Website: macys
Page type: delivery-shipping
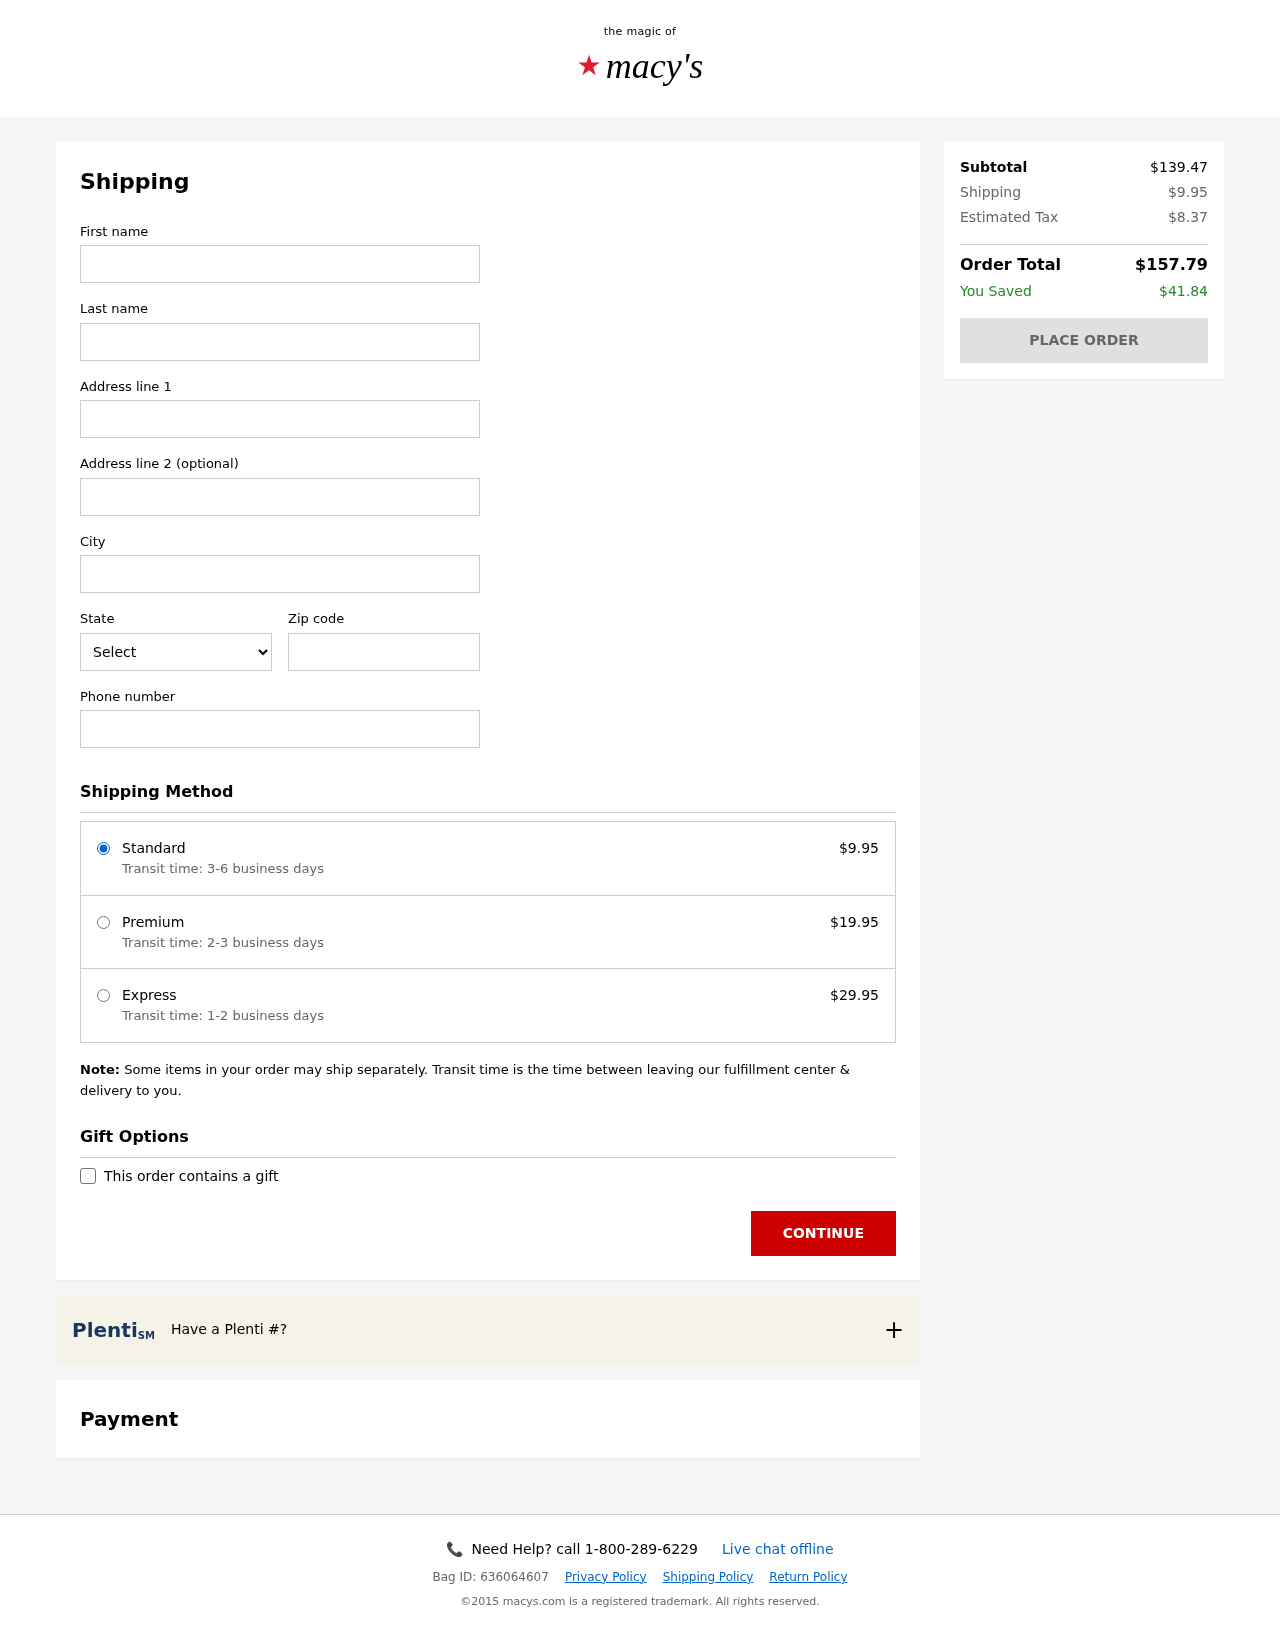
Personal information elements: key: PII_CITY
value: South Anna
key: PII_FIRSTNAME
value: Donald
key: PII_LASTNAME
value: Mcdonald
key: PII_PHONE
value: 9779398858
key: PII_POSTCODE
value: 87077
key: PII_STATE_ABBR
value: ND
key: PII_STREET
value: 83592 Rich Estate Apt. 974
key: PII_STREET2
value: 050 Miller Mountain
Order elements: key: ORDER_SHIPPING_COST
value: $9.95
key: ORDER_SHIPPING_PREMIUM
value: $19.95
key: ORDER_SHIPPING_EXPRESS
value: $29.95
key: ORDER_SUBTOTAL
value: $139.47
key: ORDER_TAX
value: $8.37
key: ORDER_TOTAL
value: $157.79
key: ORDER_SAVINGS
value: $41.84